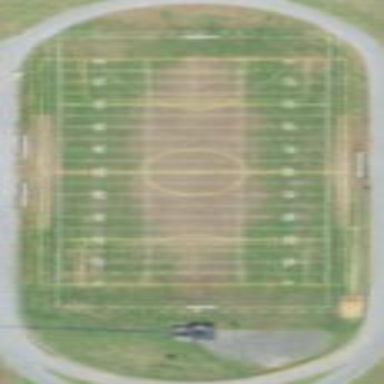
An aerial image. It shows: Football pitch for leisure sports.